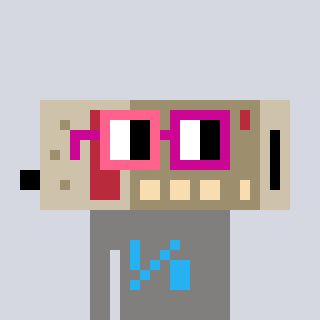
a pixel art character with square pink and red glasses, a cordless phone-shaped head and a bluegrey-colored body on a cool background